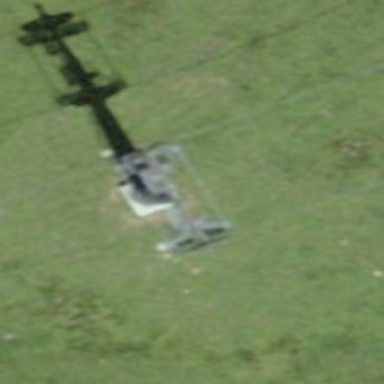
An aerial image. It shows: Pylon used for aerialway.